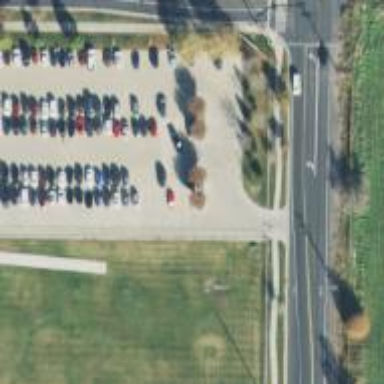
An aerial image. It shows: Parking area with surface.